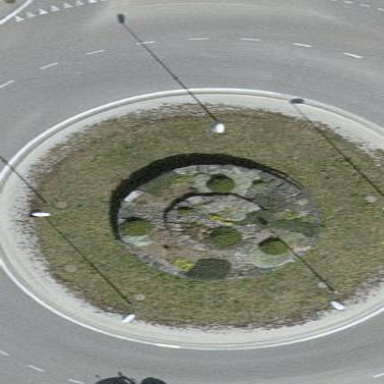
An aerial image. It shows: Secondary road leading to roundabout.